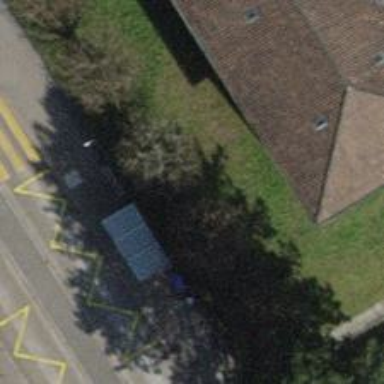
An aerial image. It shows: Bench.